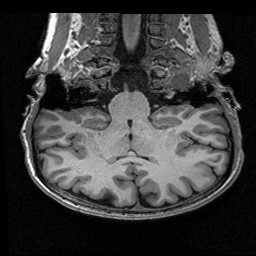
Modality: T1w
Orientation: sagittal
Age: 27
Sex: female
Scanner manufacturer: siemens
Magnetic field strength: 3 T
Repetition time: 2.53 s
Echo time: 0.00267 s